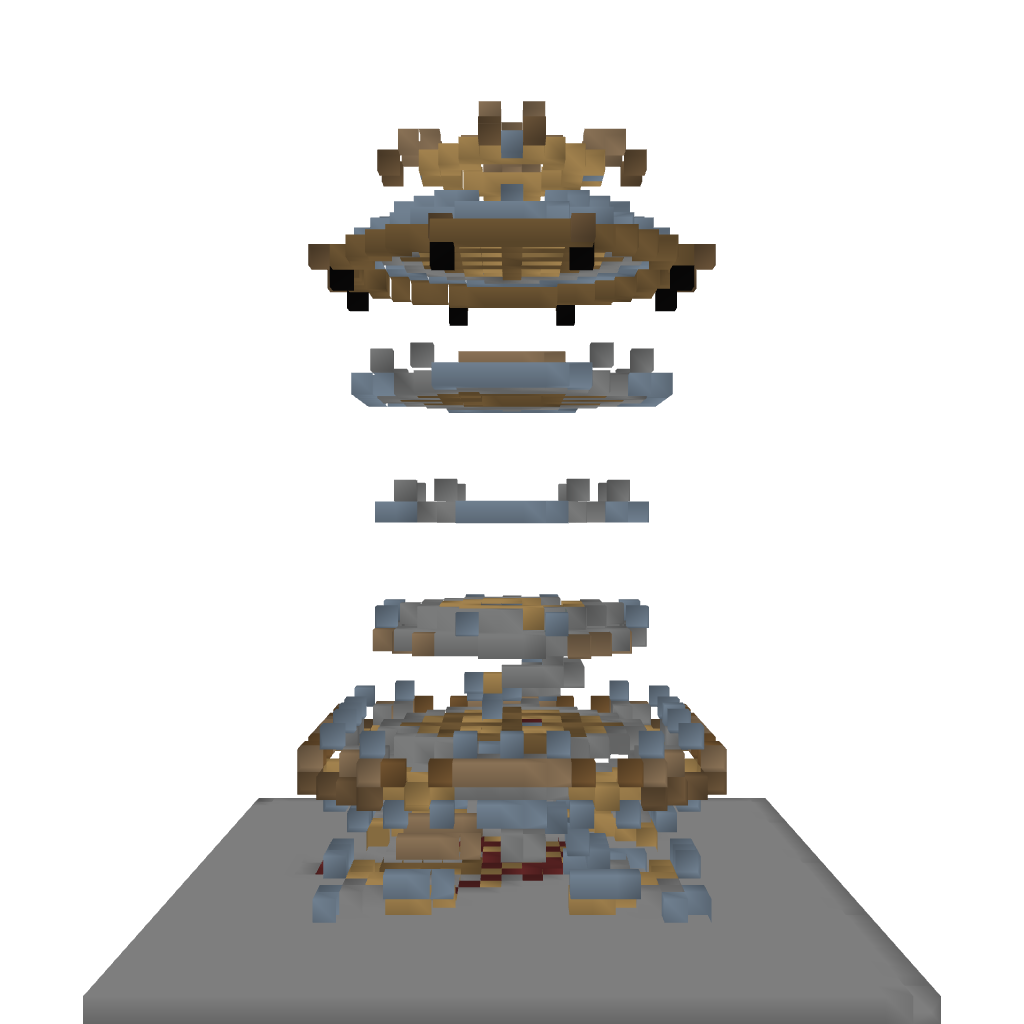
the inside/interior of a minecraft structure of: Herobrine's Tower